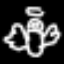
Label: angel